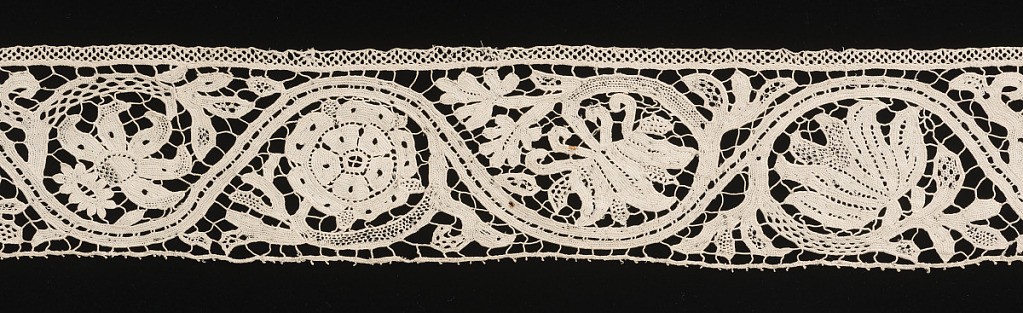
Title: Band
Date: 17th century
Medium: linen Technique: needle lace (punto in aria)
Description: Design of stem with scrolls surrounding flowers including rose,  daffodil, columbine, and tulip.